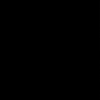
Label: dusty